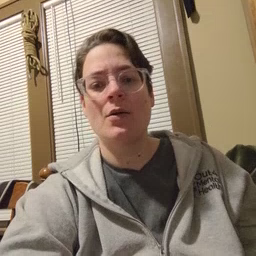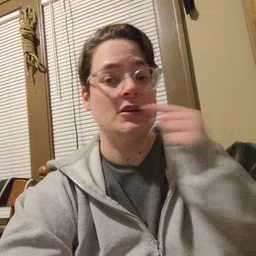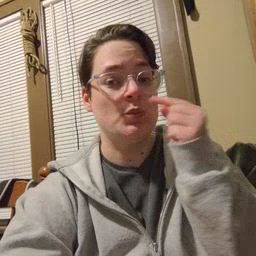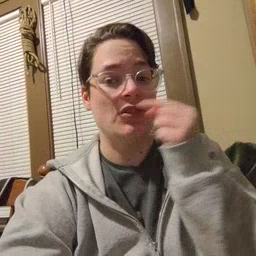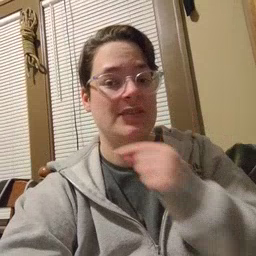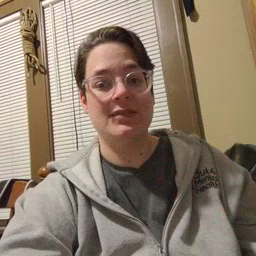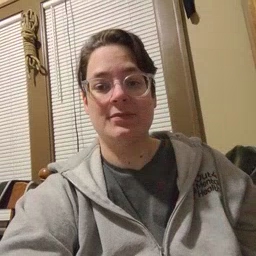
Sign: toothbrush